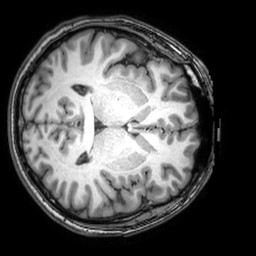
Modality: T1w
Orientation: axial
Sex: male
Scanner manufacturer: philips
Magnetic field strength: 3 T
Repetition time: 0.008184 s
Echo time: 0.00375 s